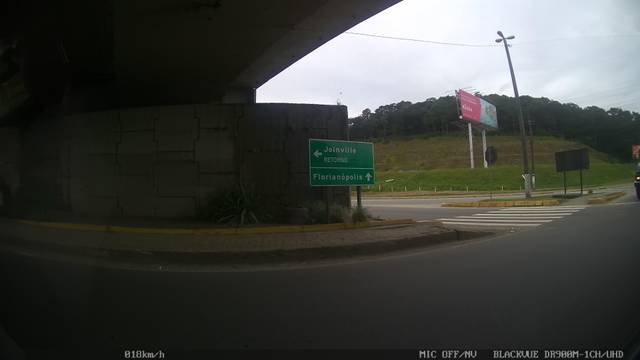
Region: Brazil
Coordinates: -26.297, -48.884